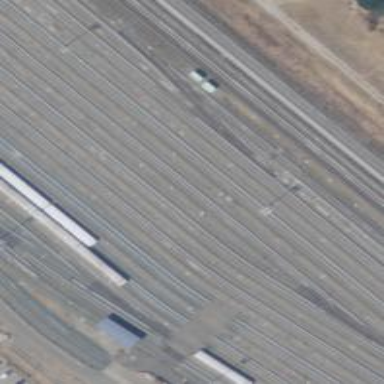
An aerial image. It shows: Railway service station.